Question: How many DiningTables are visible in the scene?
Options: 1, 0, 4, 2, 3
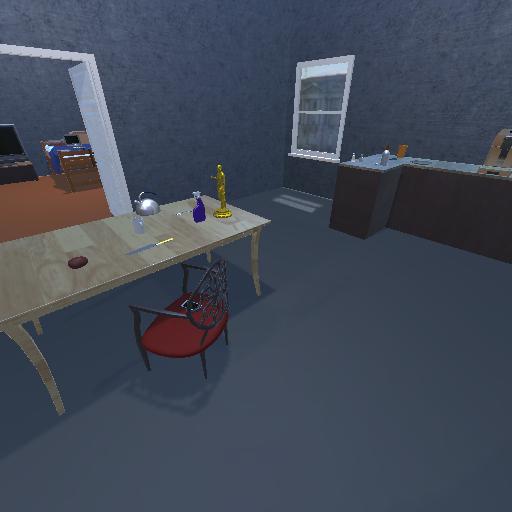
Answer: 1